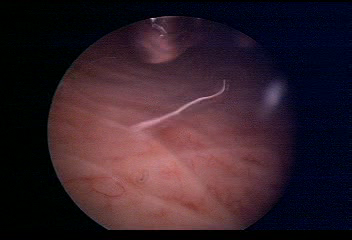
Modality: WLC
Class: Normal mucosa
Bladder cancer association: No